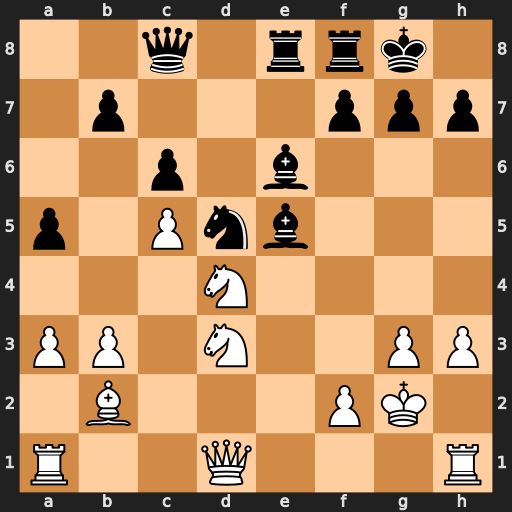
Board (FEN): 2q1rrk1/1p3ppp/2p1b3/p1Pnb3/3N4/PP1N2PP/1B3PK1/R2Q3R
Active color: w
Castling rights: -
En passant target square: -
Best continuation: Nxe5 Bxh3+ Rxh3